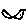
Label: fish